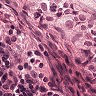
Metastatic tissue present: yes